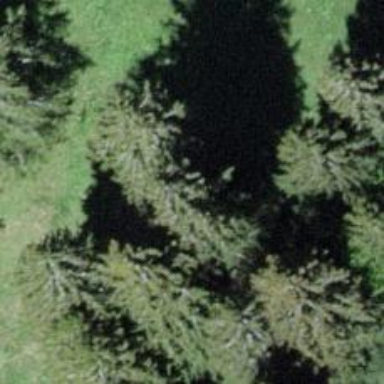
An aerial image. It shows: Needle-leaved tree in nature.